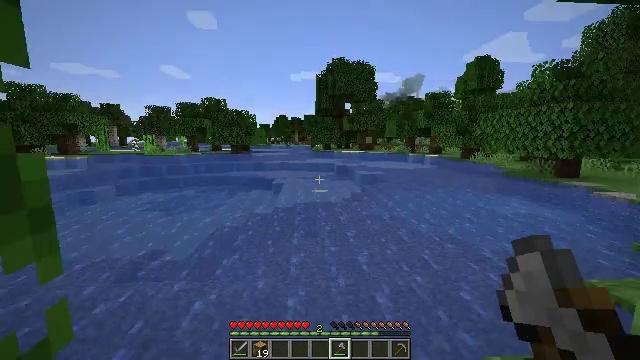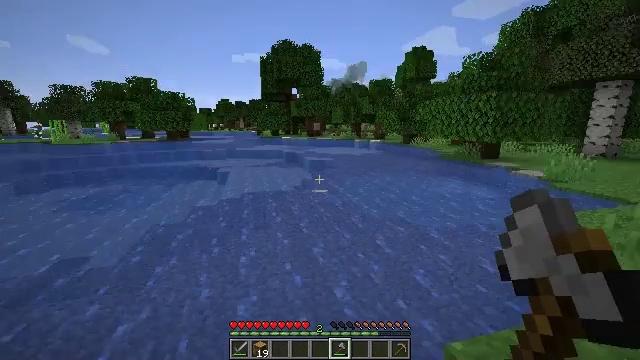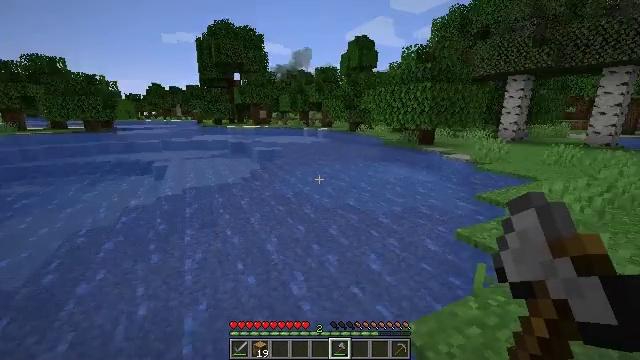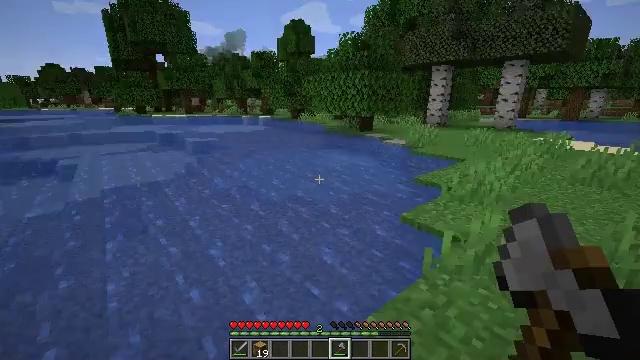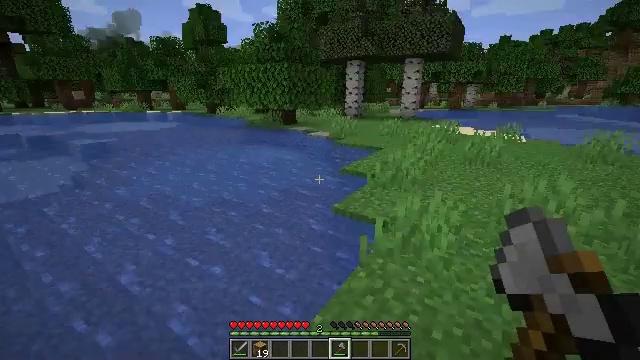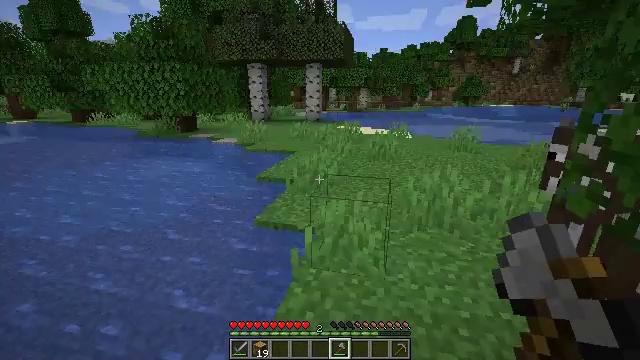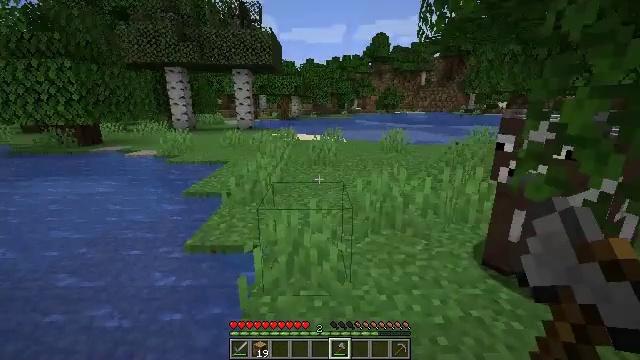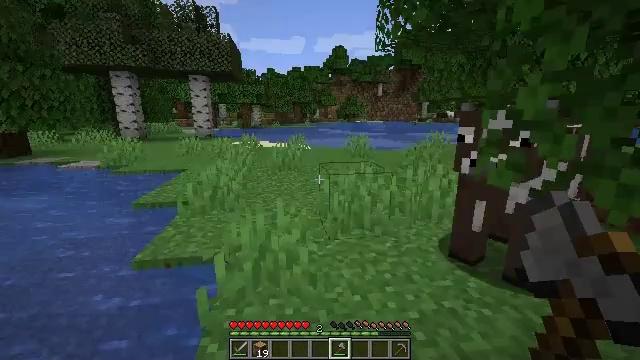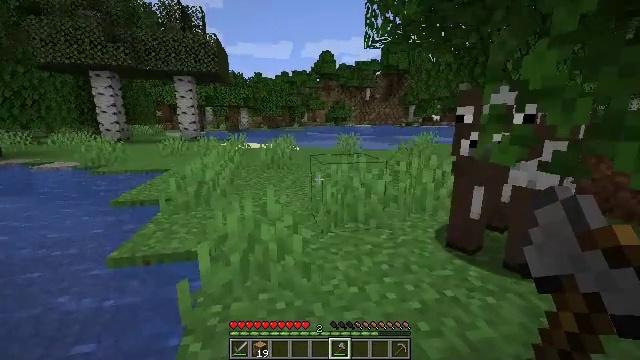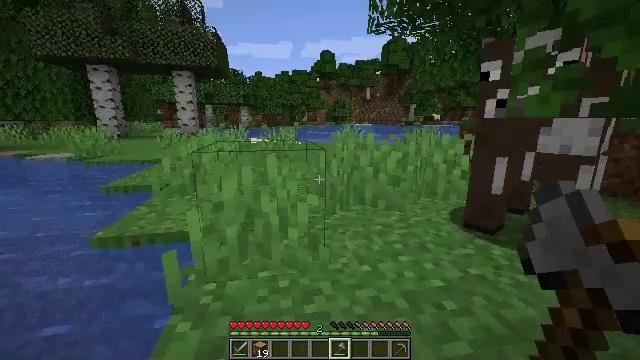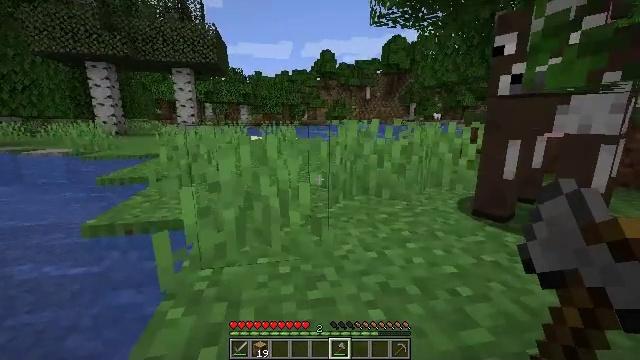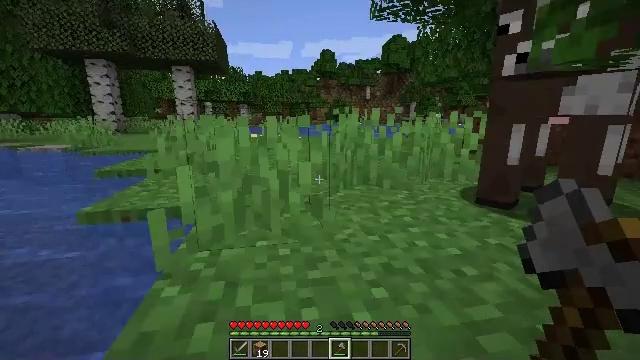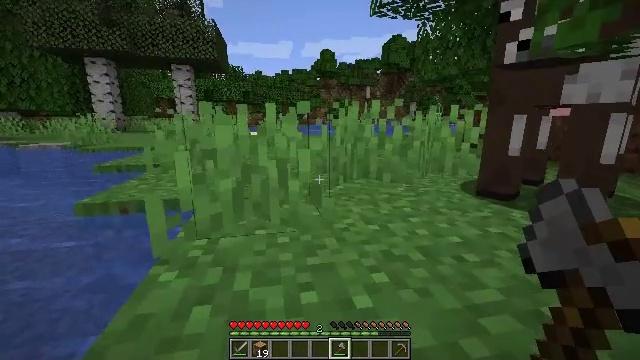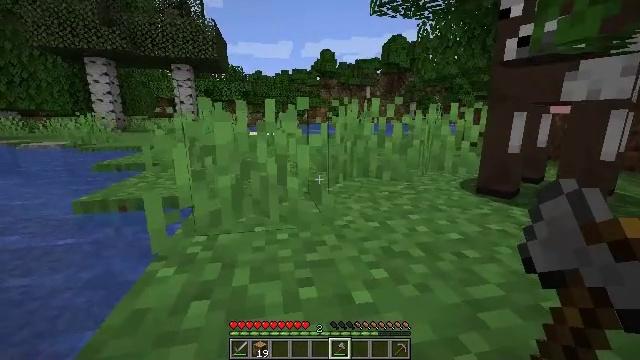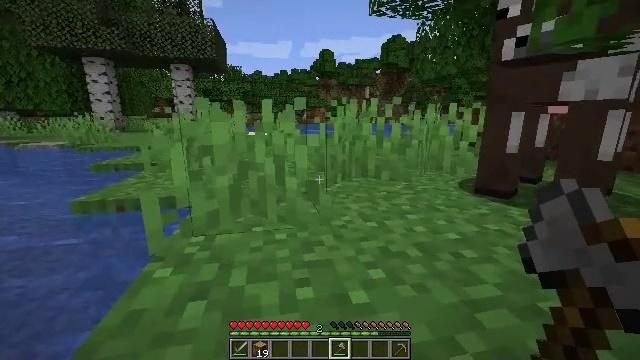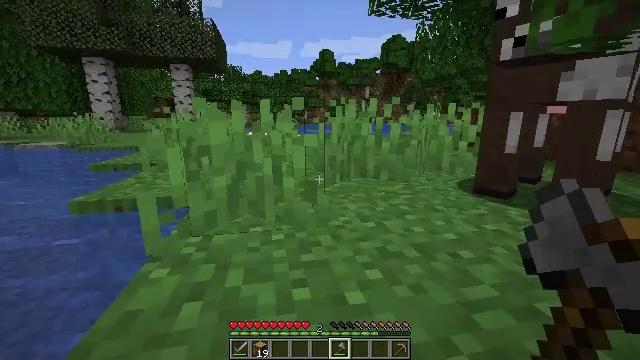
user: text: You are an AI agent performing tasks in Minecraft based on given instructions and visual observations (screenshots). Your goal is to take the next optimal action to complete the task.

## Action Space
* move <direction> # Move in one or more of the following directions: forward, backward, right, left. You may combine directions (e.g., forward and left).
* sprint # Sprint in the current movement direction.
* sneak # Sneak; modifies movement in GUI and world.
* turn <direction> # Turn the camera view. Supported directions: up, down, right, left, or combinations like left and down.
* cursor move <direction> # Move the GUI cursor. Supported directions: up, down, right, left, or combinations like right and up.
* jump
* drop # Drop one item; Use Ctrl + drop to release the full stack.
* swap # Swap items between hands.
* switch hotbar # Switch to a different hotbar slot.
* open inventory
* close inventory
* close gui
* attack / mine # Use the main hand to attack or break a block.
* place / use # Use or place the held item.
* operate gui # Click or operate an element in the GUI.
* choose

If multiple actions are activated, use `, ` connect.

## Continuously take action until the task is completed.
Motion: motion action
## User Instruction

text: Get cooked salmon by cooking raw salmon in the furnace.
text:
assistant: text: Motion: move forward, turn right and down
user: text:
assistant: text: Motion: move forward, turn right and down
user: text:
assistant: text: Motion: move forward, turn right and down
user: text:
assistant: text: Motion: move forward, turn right and down
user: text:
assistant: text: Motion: move forward, turn right
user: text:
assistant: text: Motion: move forward, turn right and up
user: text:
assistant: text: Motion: move forward, turn right and up
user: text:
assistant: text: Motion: move forward, turn right
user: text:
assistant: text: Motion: move forward
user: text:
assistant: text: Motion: move forward
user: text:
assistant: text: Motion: move forward
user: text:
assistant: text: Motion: move forward
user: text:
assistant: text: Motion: move forward
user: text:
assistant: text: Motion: move forward
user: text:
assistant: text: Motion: move forward
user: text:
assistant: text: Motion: move forward
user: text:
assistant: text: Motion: move forward
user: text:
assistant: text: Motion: move forward
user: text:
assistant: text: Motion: move forward
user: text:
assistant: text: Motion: move forward, jump
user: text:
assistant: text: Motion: move forward, jump
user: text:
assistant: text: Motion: move forward, jump
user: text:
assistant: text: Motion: move forward, jump
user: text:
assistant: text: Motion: move forward, jump
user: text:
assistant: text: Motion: move forward, jump
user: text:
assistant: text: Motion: move forward, jump
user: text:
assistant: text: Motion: move forward, jump
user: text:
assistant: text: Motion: move forward, jump
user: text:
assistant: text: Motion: move forward, jump
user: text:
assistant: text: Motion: move forward, jump